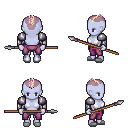
a pixel art fantasy rpg character, female body template, dark elf, purple skin, steel arm armor, magenta pants, white blonde short mohawk hairstyle, white slippers, spear, four views (front, back, left, right), 2x2 character sprite sheet, small pixel art, hard edges, no anti-aliasing